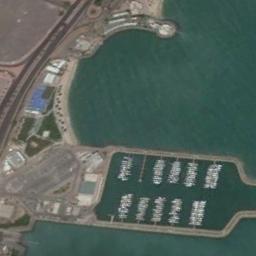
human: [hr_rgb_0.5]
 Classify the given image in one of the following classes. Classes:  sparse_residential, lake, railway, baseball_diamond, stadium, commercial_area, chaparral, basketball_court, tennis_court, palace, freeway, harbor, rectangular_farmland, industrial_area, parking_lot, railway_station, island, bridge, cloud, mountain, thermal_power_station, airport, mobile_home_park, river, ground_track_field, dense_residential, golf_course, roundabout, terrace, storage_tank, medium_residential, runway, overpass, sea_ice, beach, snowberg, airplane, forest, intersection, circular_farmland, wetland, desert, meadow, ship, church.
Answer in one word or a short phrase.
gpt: harbor